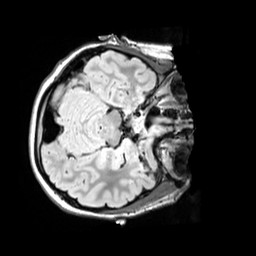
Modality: FLAIR
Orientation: axial
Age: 14
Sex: female
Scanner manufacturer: siemens
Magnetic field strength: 3 T
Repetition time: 5 s
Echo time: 0.388 s